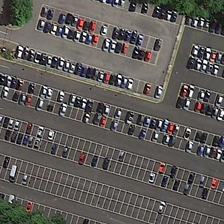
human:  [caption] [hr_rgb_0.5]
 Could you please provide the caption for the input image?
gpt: some places are full of cars some palce no .

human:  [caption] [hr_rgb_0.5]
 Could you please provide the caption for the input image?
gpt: this is a very, very big parking lot .

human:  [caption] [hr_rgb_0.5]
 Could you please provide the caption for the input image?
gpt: this is a very, very big parking lot .

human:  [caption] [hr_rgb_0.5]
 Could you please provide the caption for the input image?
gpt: some places are full of cars some palce no .

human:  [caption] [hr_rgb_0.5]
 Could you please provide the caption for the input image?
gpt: this is a very, very big parking lot .